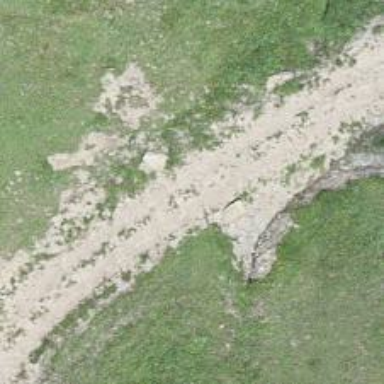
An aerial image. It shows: Track road with bridge.